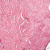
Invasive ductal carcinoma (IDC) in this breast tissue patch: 0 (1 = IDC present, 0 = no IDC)